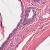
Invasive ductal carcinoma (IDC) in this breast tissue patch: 0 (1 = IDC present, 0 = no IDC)